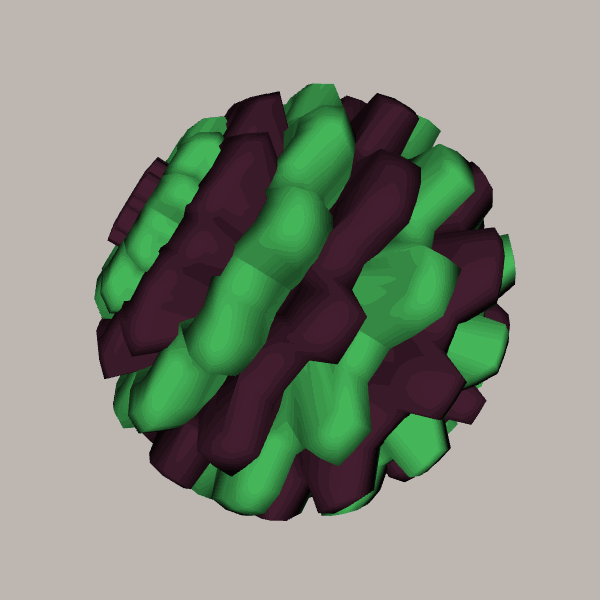
Background: light